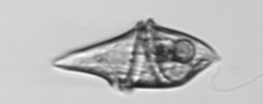
Label: Gyrodinium